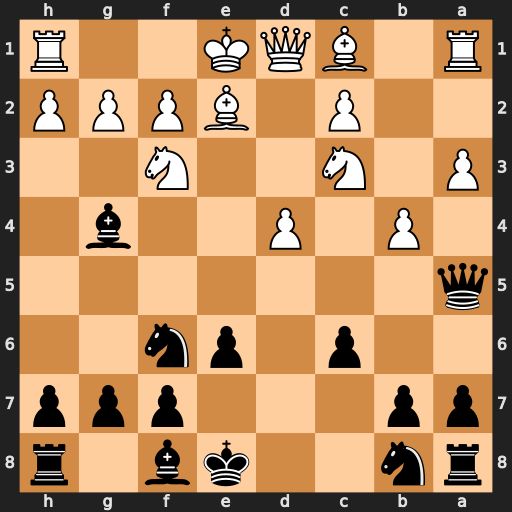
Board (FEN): rn2kb1r/pp3ppp/2p1pn2/q7/1P1P2b1/P1N2N2/2P1BPPP/R1BQK2R
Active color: b
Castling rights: KQkq
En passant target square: -
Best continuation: Bxb4 axb4 Qxa1